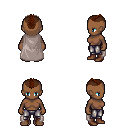
a pixel art fantasy rpg character, female body template, human, dark skin, gray cape, metal pants, brown short mohawk hairstyle, brown shoes, four views (front, back, left, right), 2x2 character sprite sheet, small pixel art, hard edges, no anti-aliasing